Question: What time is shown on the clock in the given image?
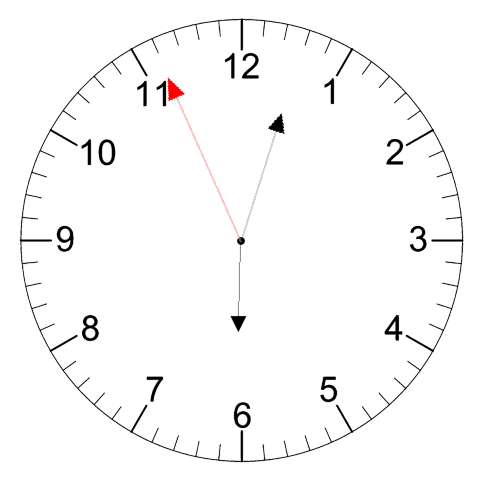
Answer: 06:02:56